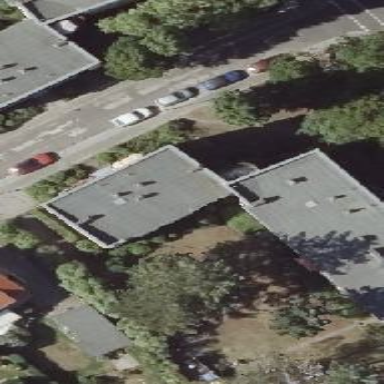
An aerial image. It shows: Modern apartments building.